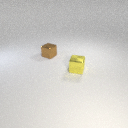
small brown metal cube behind small yellow metal cube